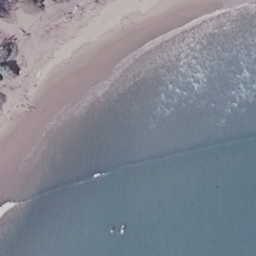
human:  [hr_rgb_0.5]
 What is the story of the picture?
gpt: beach